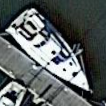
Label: Civil_yacht